Question: What is the measurement shown in the image?
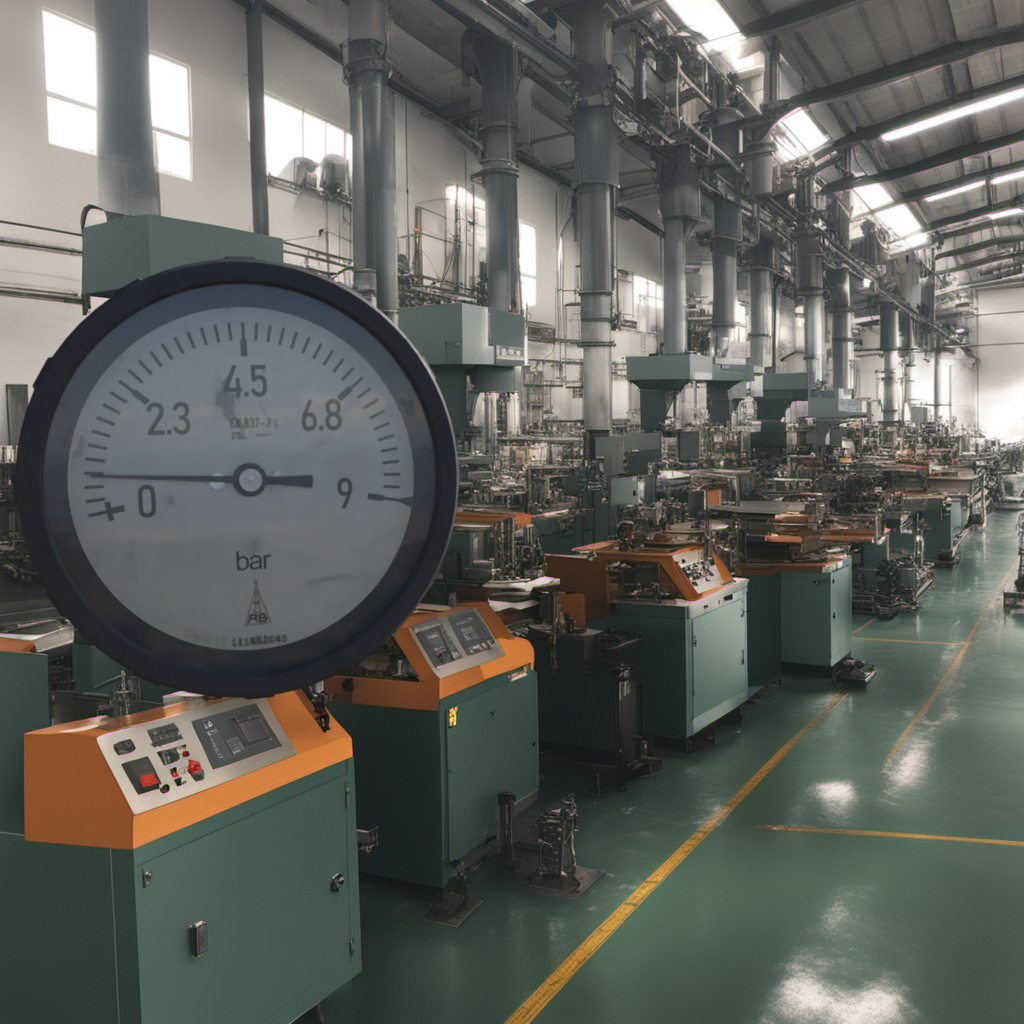
Answer: The result is 0.73
Question: What is the value range of this measurement?
Answer: The range is from 0 to 9
Question: What is the minimum and maximum value of the measurement shown in the image?
Answer: The minimum value is 0 and the maximum value is 9